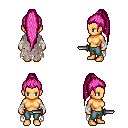
a pixel art fantasy rpg character, female body template, human, tanned skin, gray tattered cape, teal pants, pink extra-long topknot hairstyle, white cloth bandages, dagger, four views (front, back, left, right), 2x2 character sprite sheet, small pixel art, hard edges, no anti-aliasing